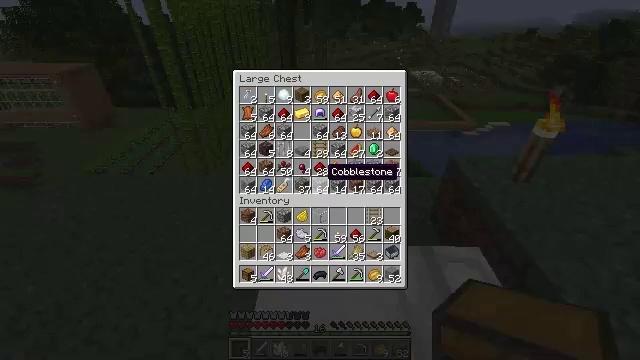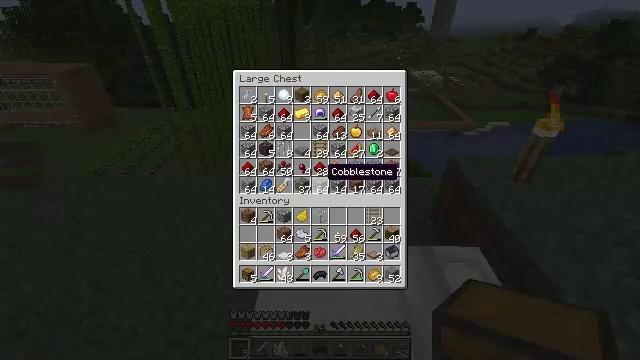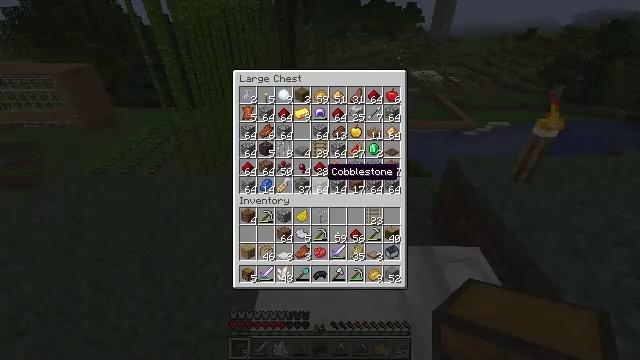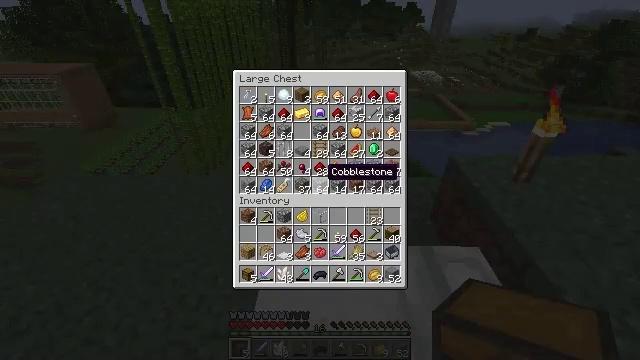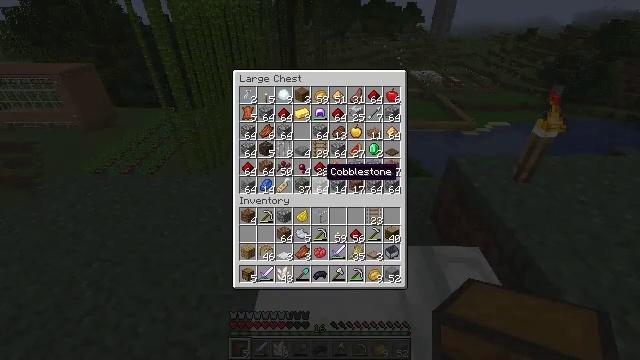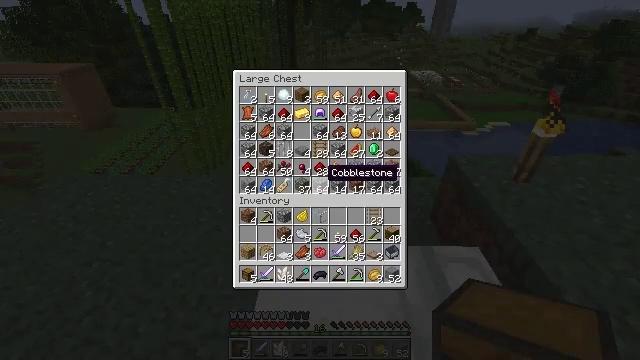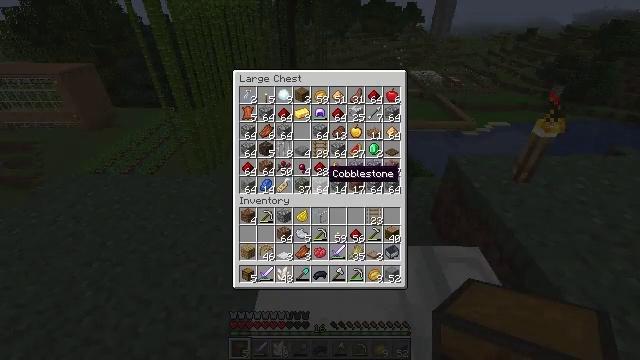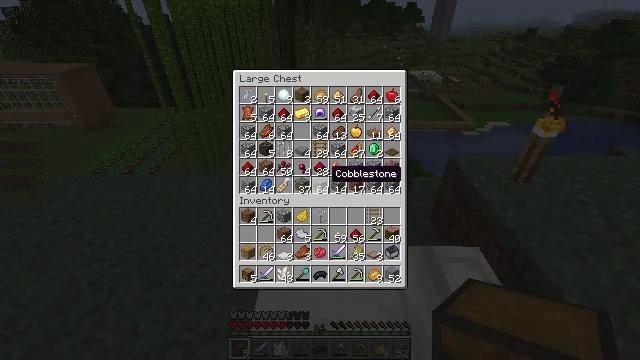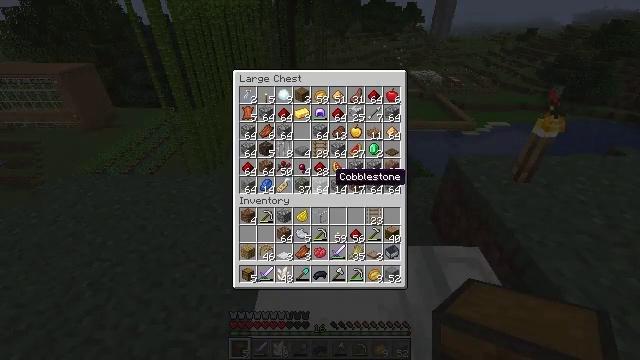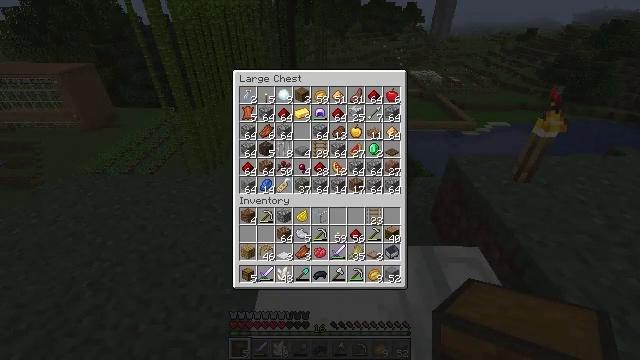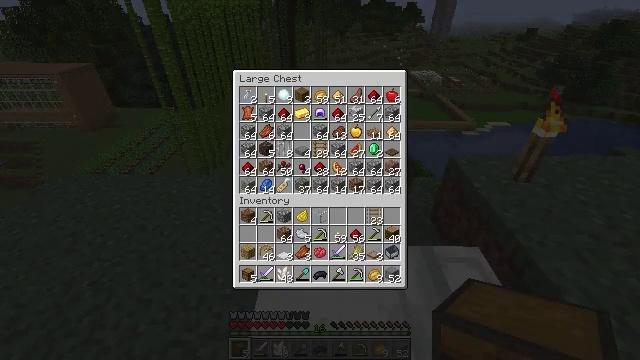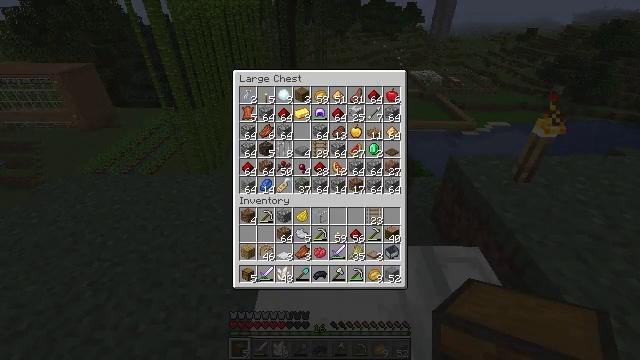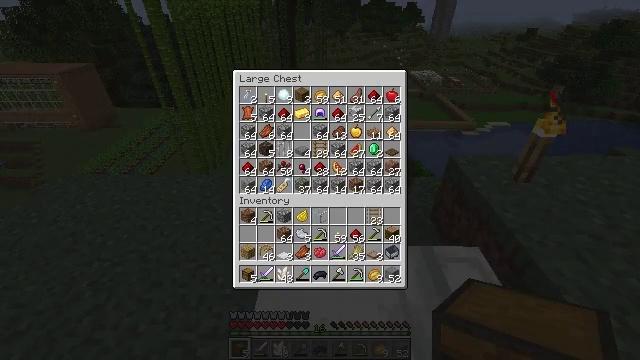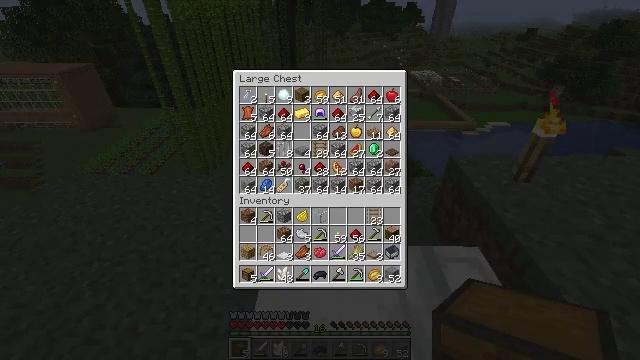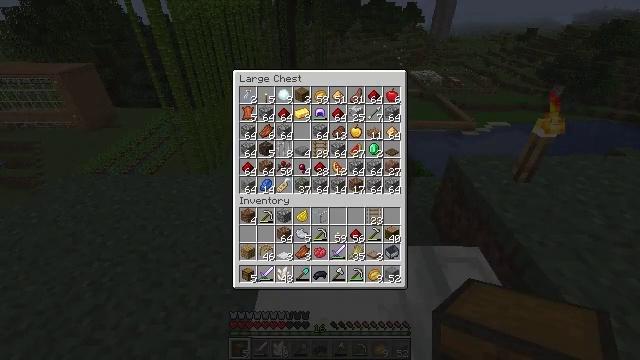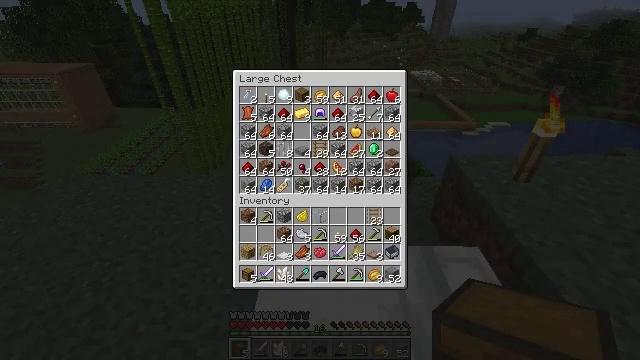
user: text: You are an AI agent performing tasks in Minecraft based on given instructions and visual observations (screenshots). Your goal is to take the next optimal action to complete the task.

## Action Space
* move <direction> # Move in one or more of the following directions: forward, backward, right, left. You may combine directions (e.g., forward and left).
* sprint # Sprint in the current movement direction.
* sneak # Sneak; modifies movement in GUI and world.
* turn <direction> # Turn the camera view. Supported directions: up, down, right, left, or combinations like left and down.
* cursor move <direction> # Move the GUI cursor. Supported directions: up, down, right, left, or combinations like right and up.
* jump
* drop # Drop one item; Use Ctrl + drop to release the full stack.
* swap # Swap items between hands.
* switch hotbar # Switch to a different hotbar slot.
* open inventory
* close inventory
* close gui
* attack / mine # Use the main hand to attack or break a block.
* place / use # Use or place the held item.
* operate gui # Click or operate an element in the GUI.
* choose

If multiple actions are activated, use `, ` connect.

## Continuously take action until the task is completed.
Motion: motion action
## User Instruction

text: Take 5 iron ingots and a chest to craft a hopper.
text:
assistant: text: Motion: no_op
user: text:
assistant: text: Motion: no_op
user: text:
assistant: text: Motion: no_op
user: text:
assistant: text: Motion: no_op
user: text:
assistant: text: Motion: no_op
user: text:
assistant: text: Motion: no_op
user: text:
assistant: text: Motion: no_op
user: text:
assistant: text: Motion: no_op
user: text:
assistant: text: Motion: cursor move down
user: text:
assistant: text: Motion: cursor move down
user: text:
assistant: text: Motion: no_op
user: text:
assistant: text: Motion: no_op
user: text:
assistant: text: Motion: no_op
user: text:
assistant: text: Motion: no_op
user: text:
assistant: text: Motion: no_op
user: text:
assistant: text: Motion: no_op
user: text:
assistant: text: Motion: no_op
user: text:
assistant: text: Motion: no_op
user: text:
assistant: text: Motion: cursor move right
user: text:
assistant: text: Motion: cursor move right
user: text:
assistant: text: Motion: no_op
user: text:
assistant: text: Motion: no_op
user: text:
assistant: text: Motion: no_op
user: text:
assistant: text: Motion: no_op
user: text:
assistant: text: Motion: no_op
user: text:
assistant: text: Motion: no_op
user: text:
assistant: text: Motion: no_op
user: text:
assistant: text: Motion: no_op
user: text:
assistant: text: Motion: no_op
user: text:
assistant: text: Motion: close gui